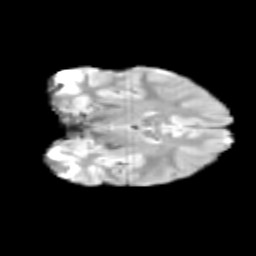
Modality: T2w
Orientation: coronal
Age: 12
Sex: female
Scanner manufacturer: siemens
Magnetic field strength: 3 T
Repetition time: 3.8 s
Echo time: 0.07 s